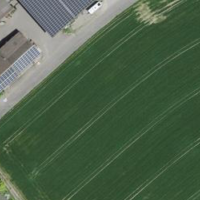
EUNIS habitat code: 52
Species observed at this site:
Plantago major